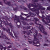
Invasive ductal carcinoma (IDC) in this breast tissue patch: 1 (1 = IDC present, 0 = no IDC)